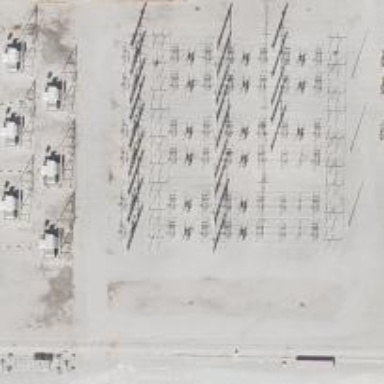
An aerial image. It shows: Switch for power supply.